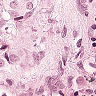
Metastatic tissue present: yes